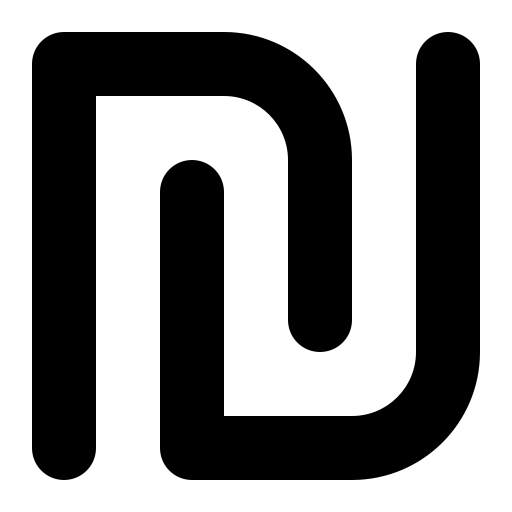
Tags: icon, FontAwesome, fa-icon, solid, shekel, sign